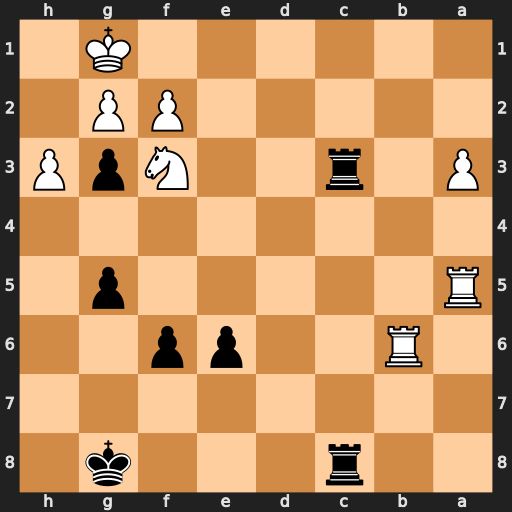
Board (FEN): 2r3k1/8/1R2pp2/R5p1/8/P1r2NpP/5PP1/6K1
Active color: b
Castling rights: -
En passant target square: -
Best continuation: Rc1+ Ne1 Rxe1#